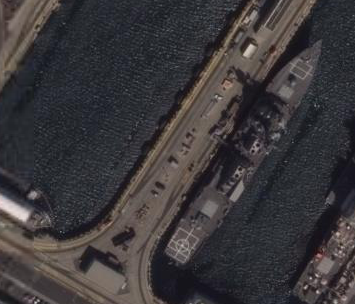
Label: Arleigh_Burke-class_destroyer